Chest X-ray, AP view. Patient: 48 years old, sex M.
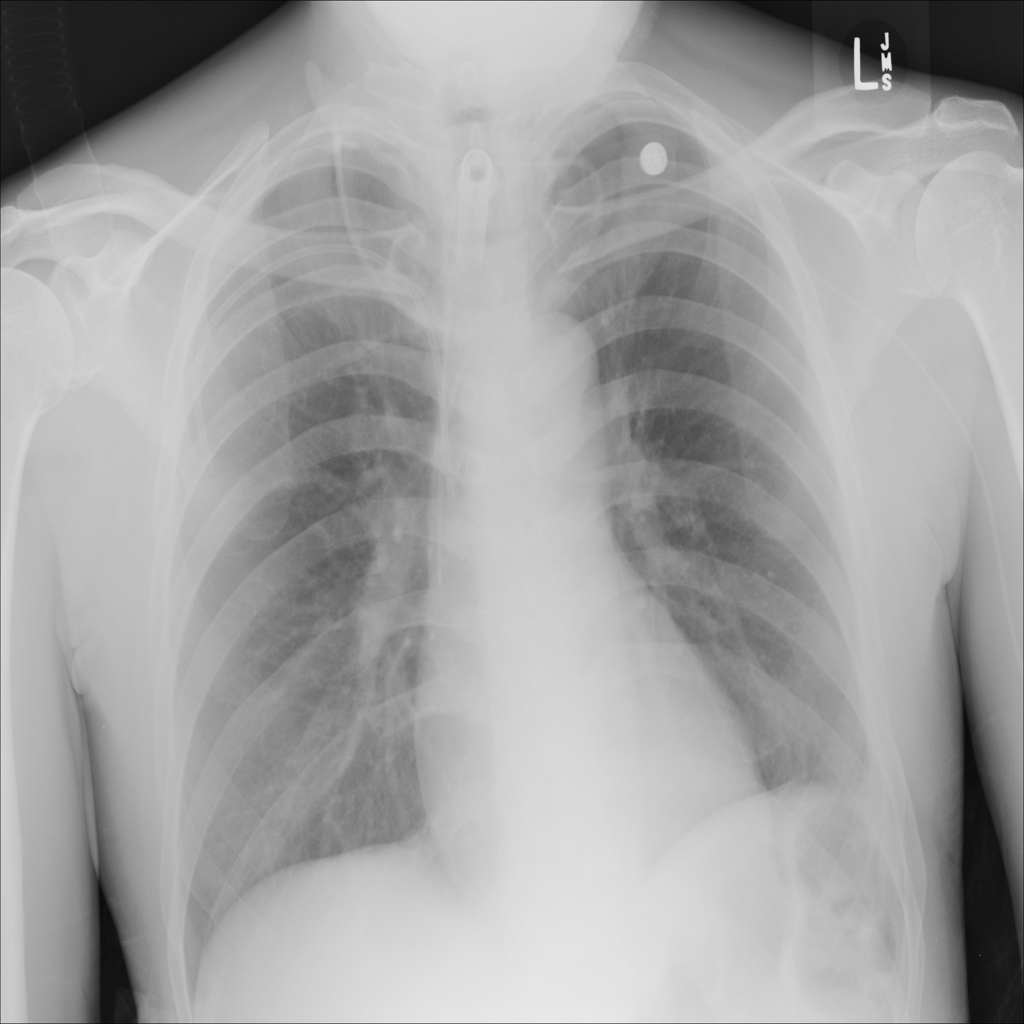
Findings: No Finding